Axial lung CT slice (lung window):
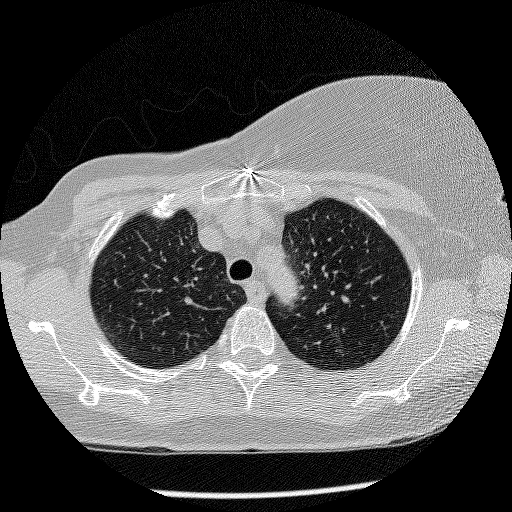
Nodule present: no